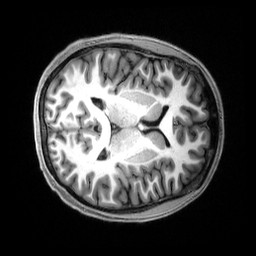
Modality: T1w
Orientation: axial
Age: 21
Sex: female
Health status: healthy
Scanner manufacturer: siemens
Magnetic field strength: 3 T
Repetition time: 2.5 s
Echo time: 0.00222 s